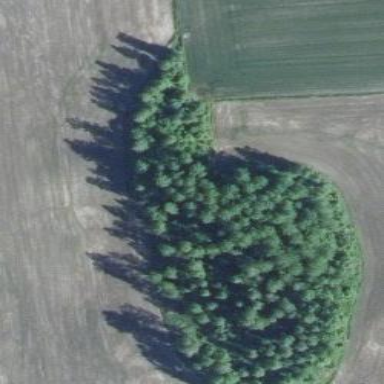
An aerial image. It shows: Forest area.